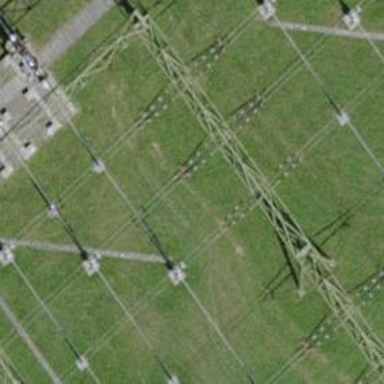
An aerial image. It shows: Switch used for power control.